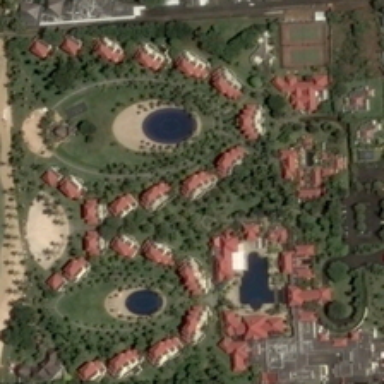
Pools are surrounded by dense trees and red buildings .